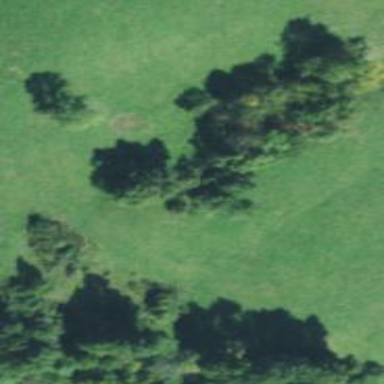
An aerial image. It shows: Beautiful woodland area.